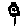
Label: flower